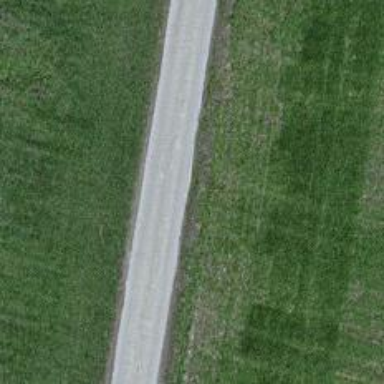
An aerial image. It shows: Unclassified road with paved surface.